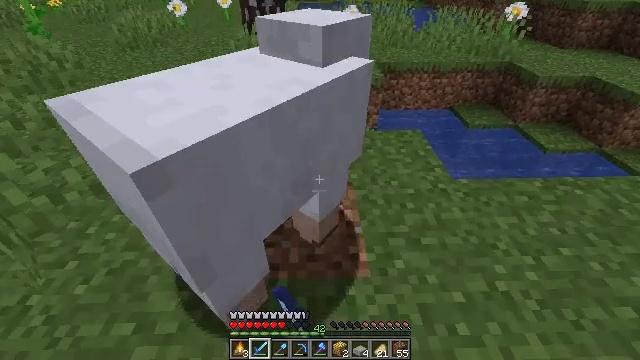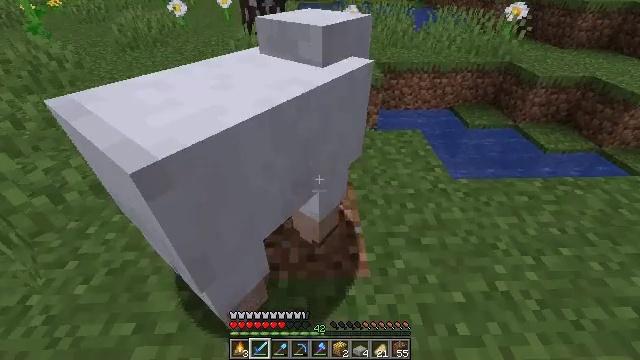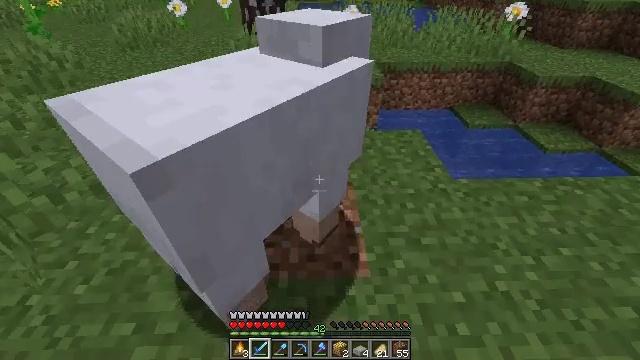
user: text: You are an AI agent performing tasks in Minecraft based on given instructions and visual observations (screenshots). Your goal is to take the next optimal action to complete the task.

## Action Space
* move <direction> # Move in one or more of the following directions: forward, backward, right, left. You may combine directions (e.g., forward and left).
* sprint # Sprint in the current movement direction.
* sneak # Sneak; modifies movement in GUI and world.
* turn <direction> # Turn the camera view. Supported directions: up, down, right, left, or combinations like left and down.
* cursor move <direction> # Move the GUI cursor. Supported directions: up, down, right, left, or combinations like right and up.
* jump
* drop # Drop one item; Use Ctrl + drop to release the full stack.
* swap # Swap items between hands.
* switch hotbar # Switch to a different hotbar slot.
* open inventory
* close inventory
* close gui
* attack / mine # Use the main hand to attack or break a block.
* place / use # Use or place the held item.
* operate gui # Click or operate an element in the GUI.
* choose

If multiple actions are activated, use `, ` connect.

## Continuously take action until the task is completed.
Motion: motion action
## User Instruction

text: Kill the sheep.
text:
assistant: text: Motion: attack / mine
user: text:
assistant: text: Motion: no_op
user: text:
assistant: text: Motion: no_op